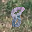
Label: 8